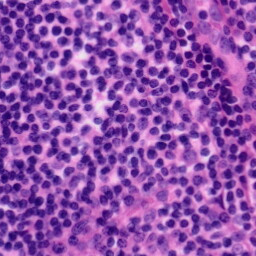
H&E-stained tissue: Tonsil